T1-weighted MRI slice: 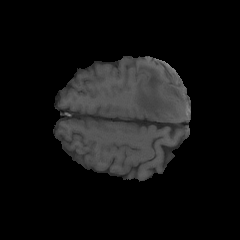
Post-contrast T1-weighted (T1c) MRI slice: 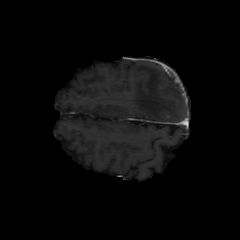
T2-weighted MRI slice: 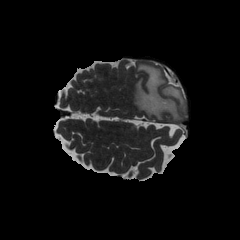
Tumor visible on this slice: yes